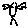
Label: bird